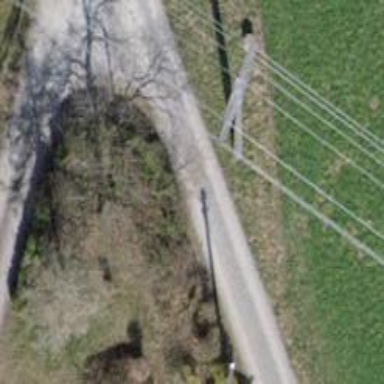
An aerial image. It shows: Power line in the image.